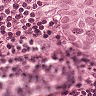
Metastatic tissue present: yes